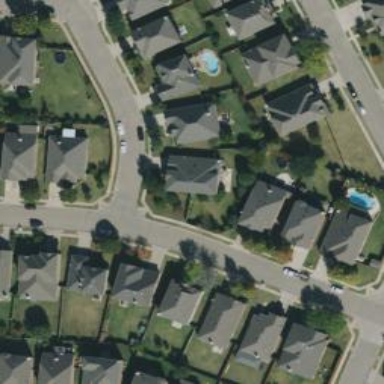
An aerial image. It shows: Residential road.